Field crop: maize
Growth stage: 2
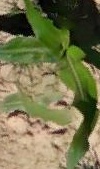
Species: maize